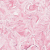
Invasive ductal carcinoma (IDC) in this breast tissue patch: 0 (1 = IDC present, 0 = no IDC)